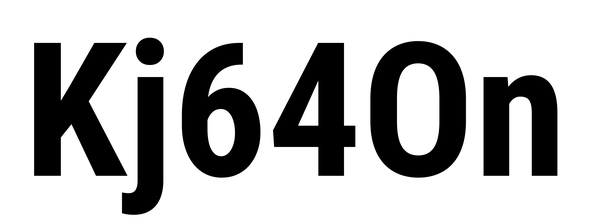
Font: Roboto_Condensed_Bold